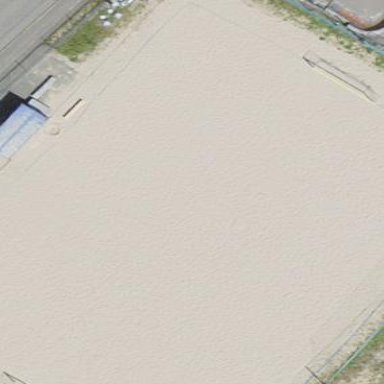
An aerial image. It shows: Sandy soccer pitch for leisurely sports.